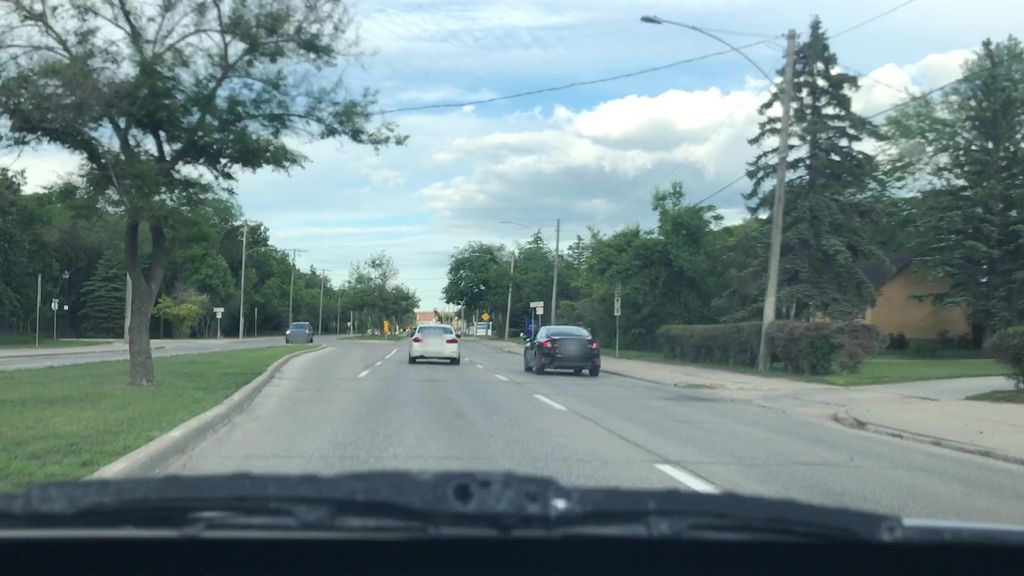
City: winnipeg